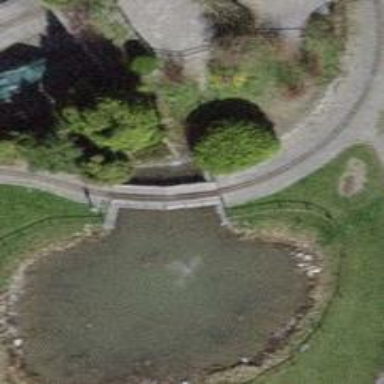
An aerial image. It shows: Miniature railway bridge.